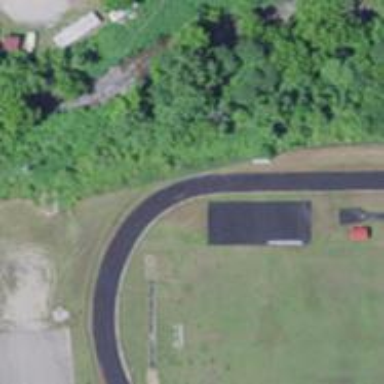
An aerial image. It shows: Track located within leisure land area.